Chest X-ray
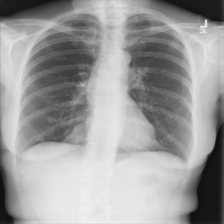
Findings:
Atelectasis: negative
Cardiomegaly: negative
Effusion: negative
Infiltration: negative
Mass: negative
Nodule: positive
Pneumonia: negative
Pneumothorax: negative
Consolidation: negative
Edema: negative
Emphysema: negative
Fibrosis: negative
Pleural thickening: negative
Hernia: negative